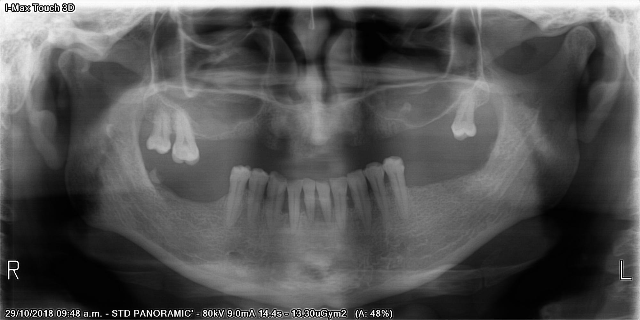
adult